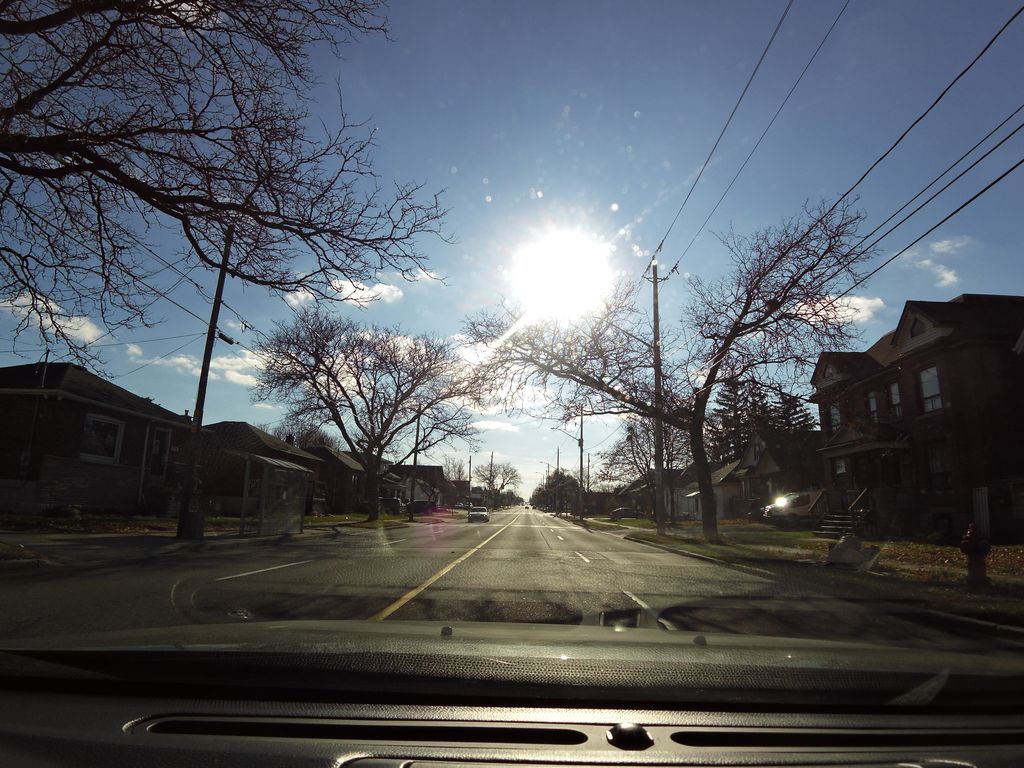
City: hamilton